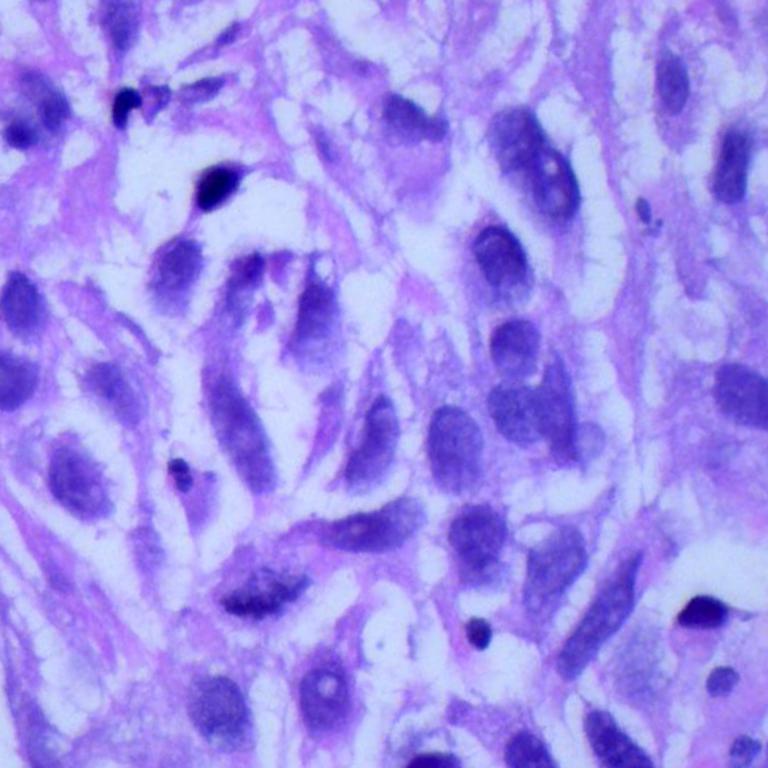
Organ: lung
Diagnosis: squamous carcinomas